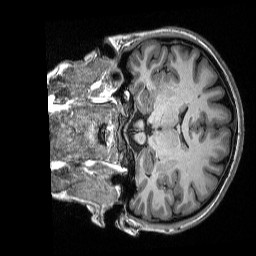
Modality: T1w
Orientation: coronal
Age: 24
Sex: female
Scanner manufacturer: siemens
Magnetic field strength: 3 T
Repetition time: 2.3 s
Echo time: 0.00298 s